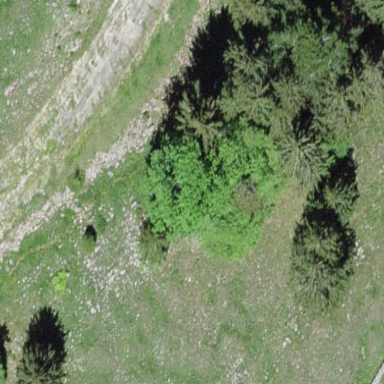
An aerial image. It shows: Evergreen needle-leaved forest.